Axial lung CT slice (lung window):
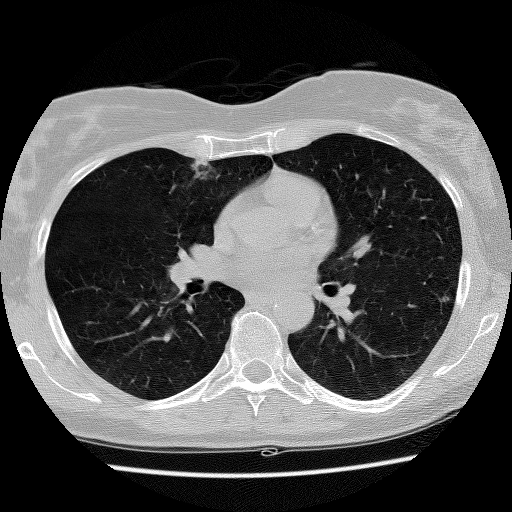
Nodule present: yes
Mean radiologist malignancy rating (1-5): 2